This time-domain trace was recorded on a rotor test rig. Determine the machine's mechanical condition. Answer with exactly one of: normal, misalignment, unbalance, looseness.
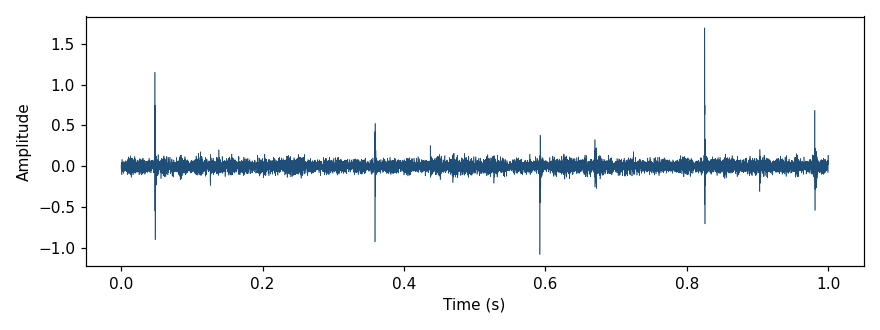
Answer: normal